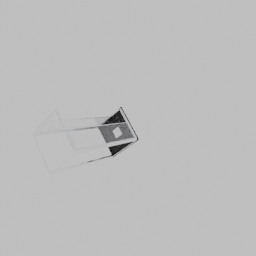
Label: appliances